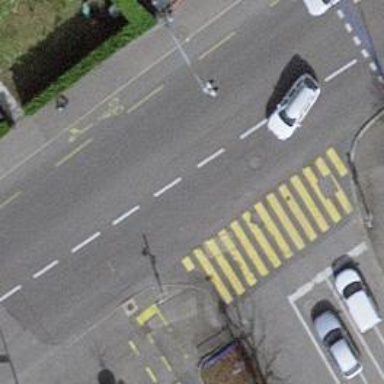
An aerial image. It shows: Road with traffic signals.